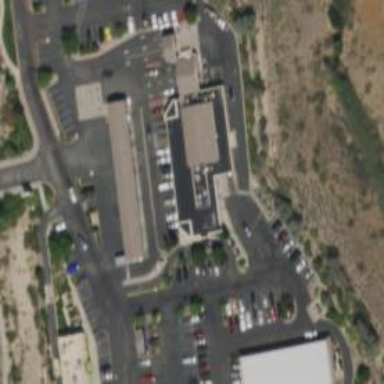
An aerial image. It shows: Convenience shop.